Question: What would be the '<img src="" />' for these images. Thanks.

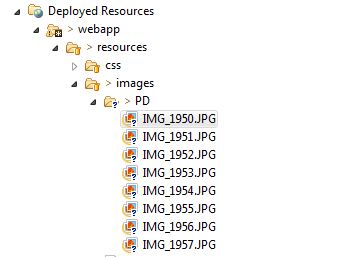
Answer: So the following solution was: img src="resources/images/PD/IMG_1950.JPG"
Thanks for the help guys.